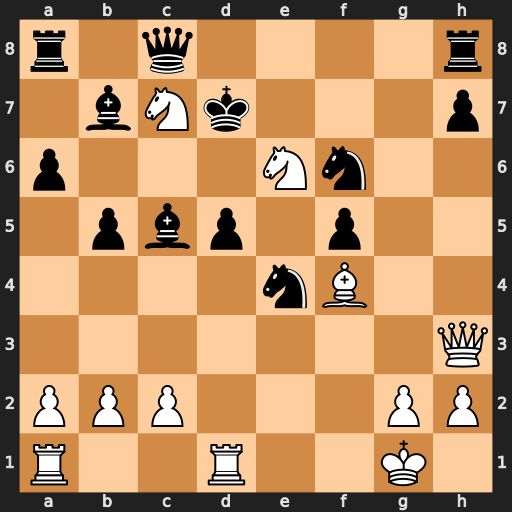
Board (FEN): r1q4r/1bNk3p/p3Nn2/1pbp1p2/4nB2/7Q/PPP3PP/R2R2K1
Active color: w
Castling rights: -
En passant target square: -
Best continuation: Nxc5+